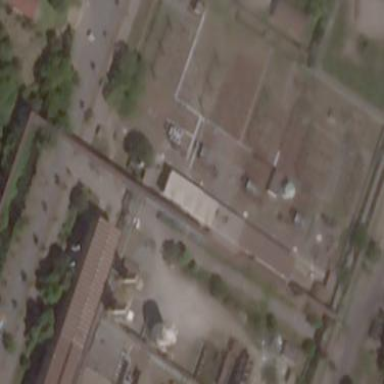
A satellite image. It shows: Industrial building.